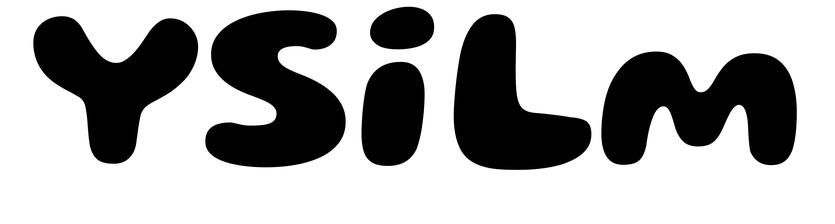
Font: Gluten_Bold